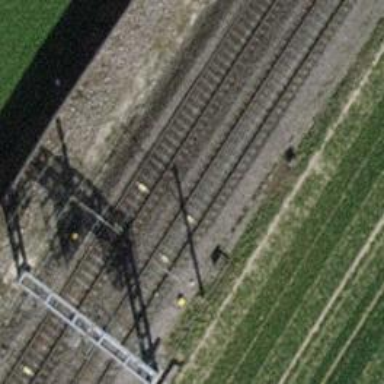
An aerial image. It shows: Railway with electrified contact lines.